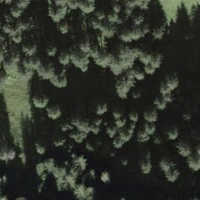
EUNIS habitat code: 43
Species observed at this site:
Saxifraga rotundifolia